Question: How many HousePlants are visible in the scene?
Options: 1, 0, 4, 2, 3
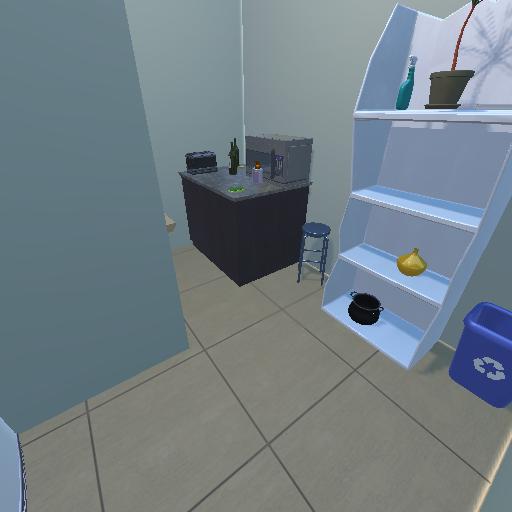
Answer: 1